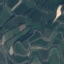
Land use / land cover class: PermanentCrop